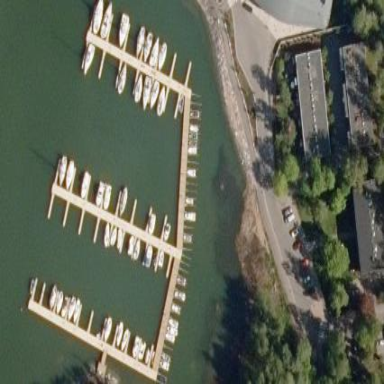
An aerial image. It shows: Marina on leisure land.